Interaction volume radius: 5 \u00c5
Interaction volume height: 15 \u00c5
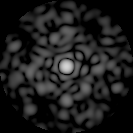
Disorder parameter: 0.8917